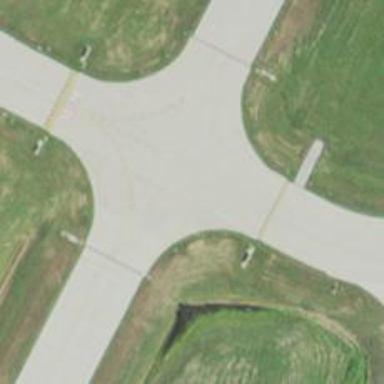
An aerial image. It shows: View of taxiway at the airport.